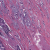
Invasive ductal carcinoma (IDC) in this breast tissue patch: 0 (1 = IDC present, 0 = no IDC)